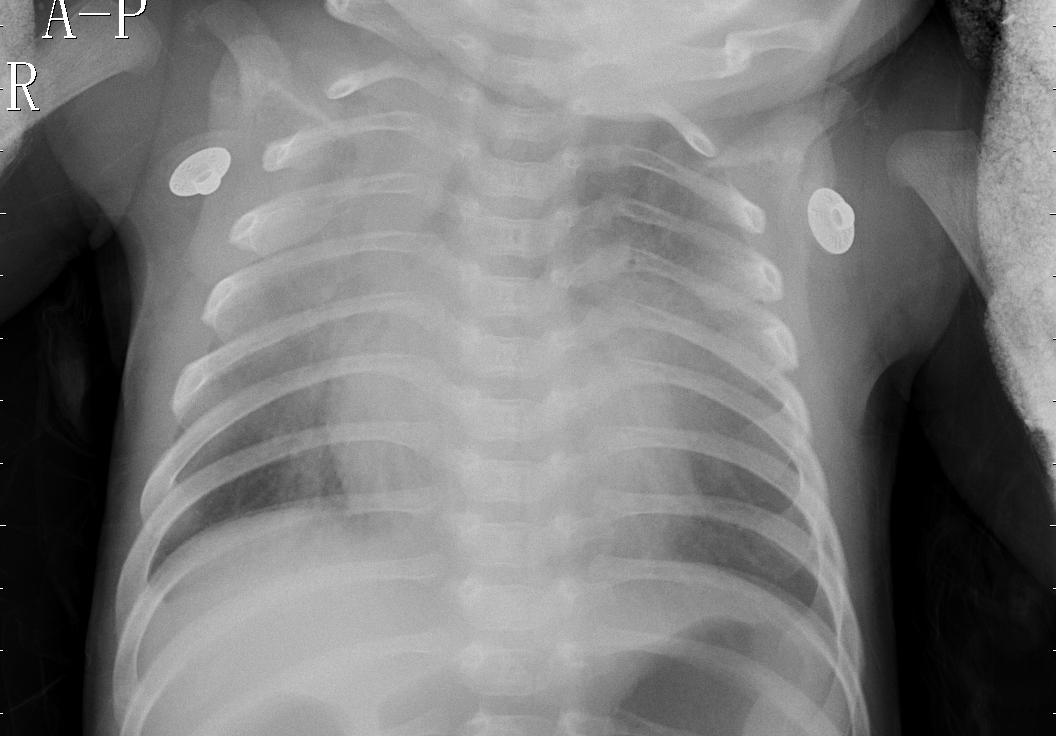
Diagnosis: PNEUMONIA